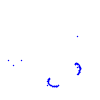
Particle: proton